Field crop: tomato
Growth stage: 1
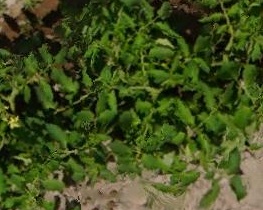
Species: tomato